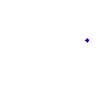
Particle: proton